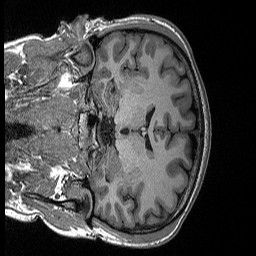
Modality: T1w
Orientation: coronal
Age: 28
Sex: male
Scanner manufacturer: siemens
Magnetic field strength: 3 T
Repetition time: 2.3 s
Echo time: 0.00298 s